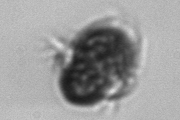
Label: Mesodinium